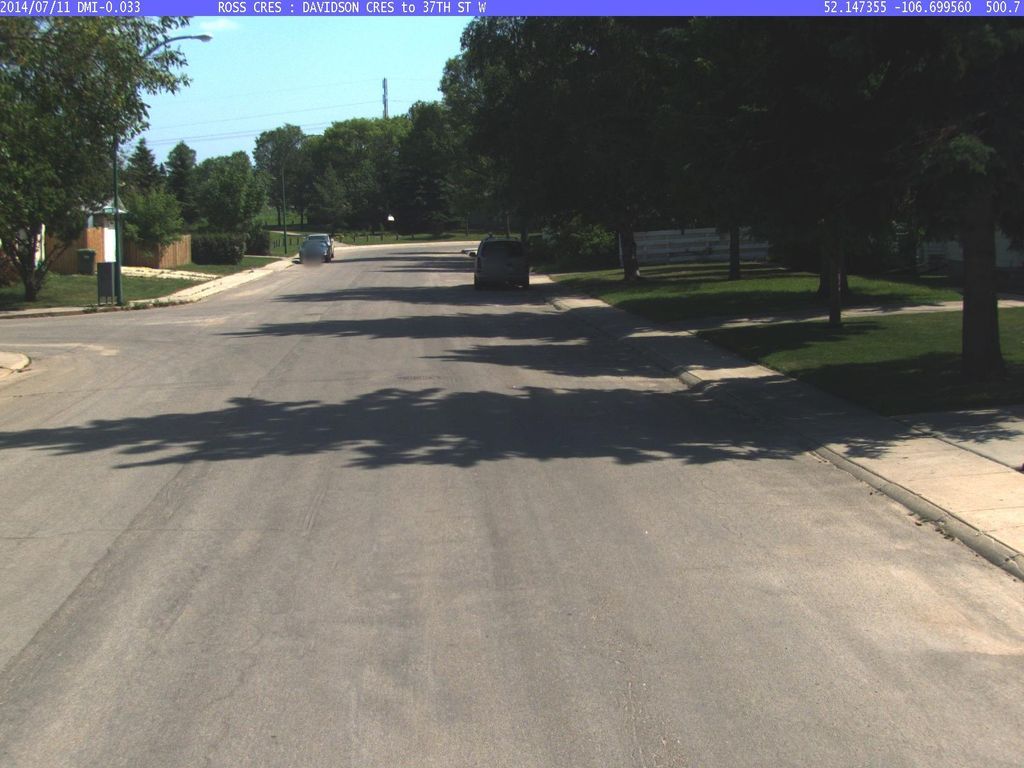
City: saskatoon